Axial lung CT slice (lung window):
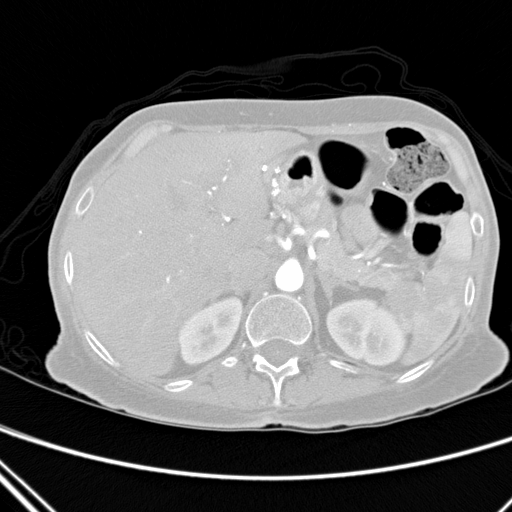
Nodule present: no